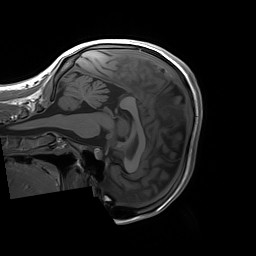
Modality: T1w
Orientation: sagittal
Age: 26
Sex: female